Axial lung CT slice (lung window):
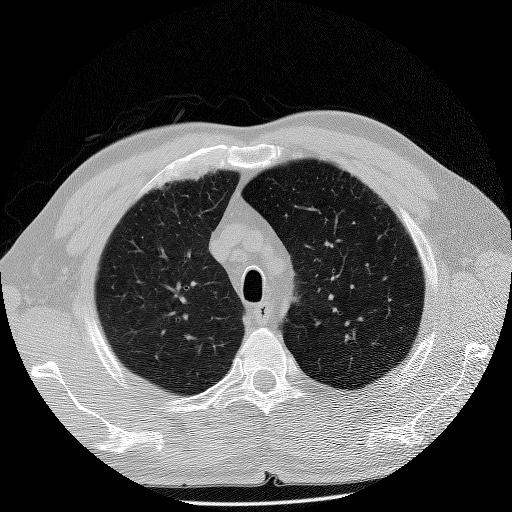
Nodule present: no